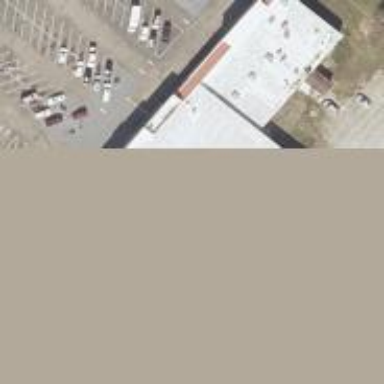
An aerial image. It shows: Supermarket.